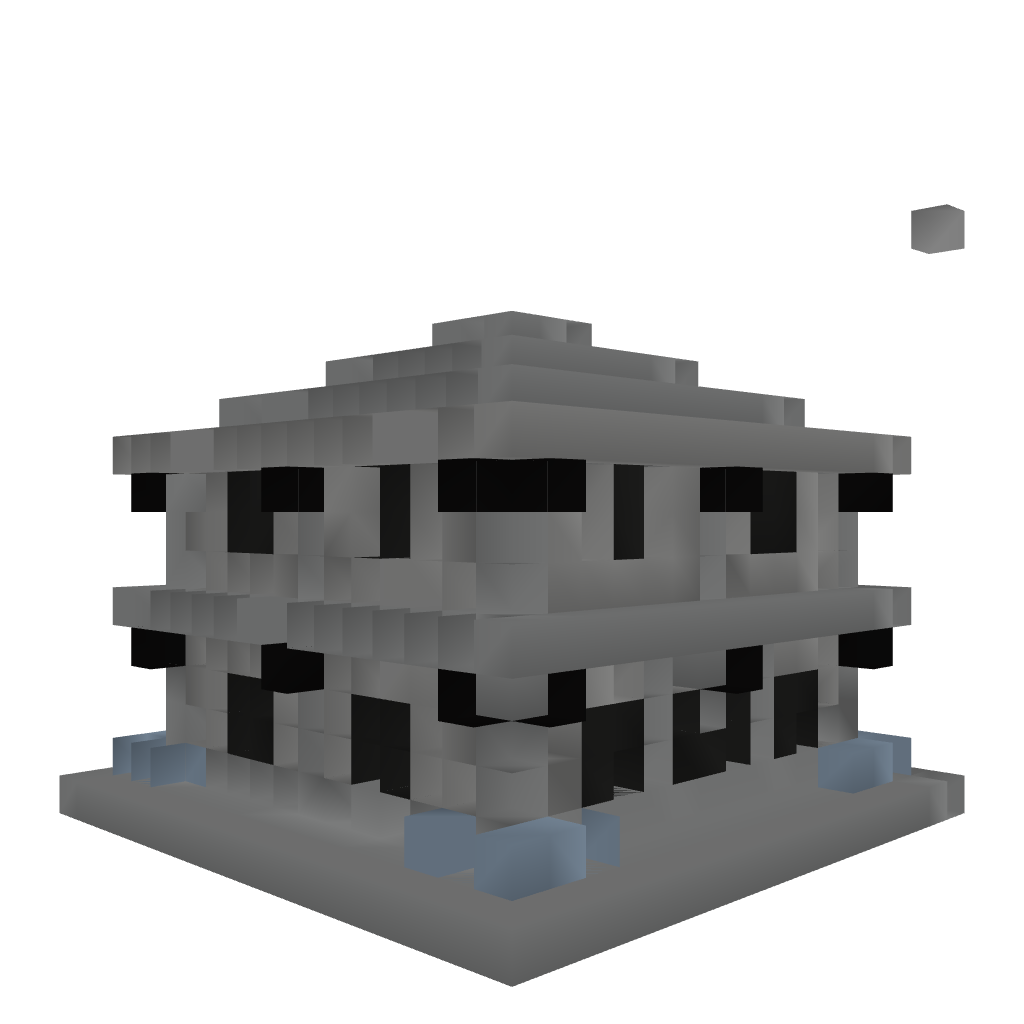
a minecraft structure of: BigHouse